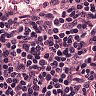
Metastatic tissue present: no